Question: Example:

I was working on some code, then I uploaded it to GitHub and afterward something popped up and I just clicked yes. I know I should have read it, but I was in a hurry, and now every project in IntelliJ IDEA shows up like this.
How do I fix it?
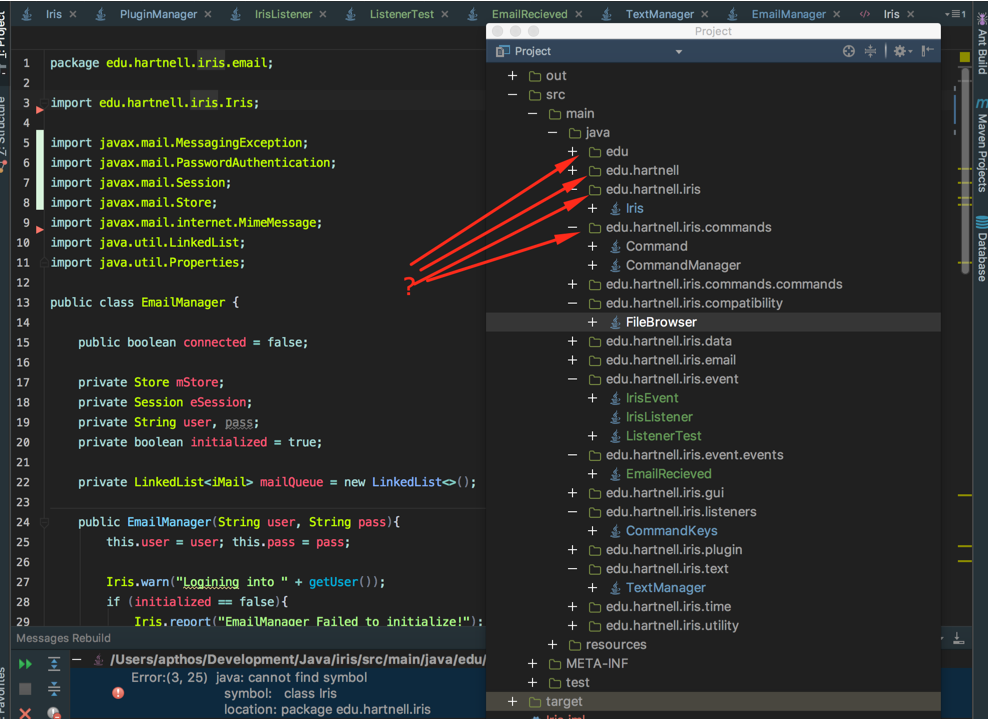
Answer: flatten packages option, in the project view config
<URL>